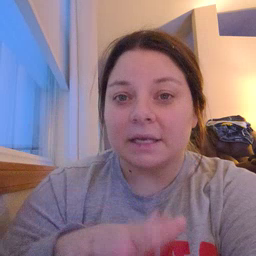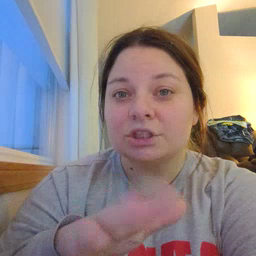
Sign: into